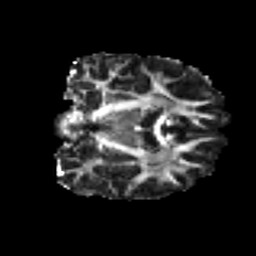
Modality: FA
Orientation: coronal
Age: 22
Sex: female
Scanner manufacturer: ge
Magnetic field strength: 3 T
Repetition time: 7.8 s
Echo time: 0.0606 s